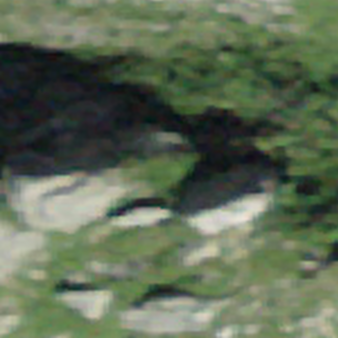
Label: bouldering_area